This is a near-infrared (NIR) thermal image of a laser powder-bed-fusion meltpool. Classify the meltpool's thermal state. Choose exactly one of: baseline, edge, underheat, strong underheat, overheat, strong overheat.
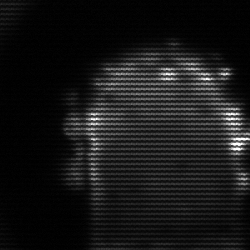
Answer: baseline